Question: I was thinking of a button and then just setting the visibility of a box below to true when it's clicked but it doesn't look quite right and I don't know how easily the text on that button can be changed.

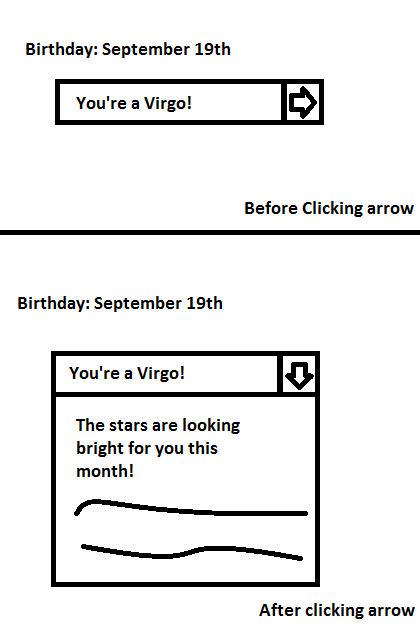
Answer: Here's how I would do it.
First create your horoscope button layout:
'''
<RelativeLayout xmlns:android="http://schemas.android.com/apk/res/android"
android:id="@+id/root"
android:layout_width="wrap_content"
android:layout_height="wrap_content">
<LinearLayout
android:id="@+id/small_layout"
android:layout_width="wrap_content"
android:layout_height="wrap_content"
android:orientation="horizontal">
<TextView
android:id="@+id/textview"
android:layout_width="wrap_content"
android:layout_height="wrap_content"
android:text="You're a Virgo!" />
<ImageButton
android:id="@+id/arrow"
android:src="@drawable/arrow_icon"
android:layout_width="45dp"
android:layout_height="45dp" />
</LinearLayout>
<ScrollView
android:id="@+id/scrollview"
android:layout_width="wrap_content"
android:layout_height="0dp"
android:layout_alignParentBottom="true"
android:layout_below="@+id/small_layout"
android:scrollbars="none">
<LinearLayout
android:id="@+id/detailed_layout"
android:layout_width="wrap_content"
android:layout_height="wrap_content"
android:orientation="vertical">
<!-- Put your expanded widgets here-->
<!-- such as TextView, ImageView, etc-->
</LinearLayout>
</ScrollView>
</RelativeLayout>
'''
Note that the height of the 'ScrollView' is initially zero.
Secondly, in your Java code, get a handle on your 'ScrollView' and programmatically adjust its layout parameters (height) with a 'ValueAnimator' or other animation object when your 'ImageButton' arrow is clicked.